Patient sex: F
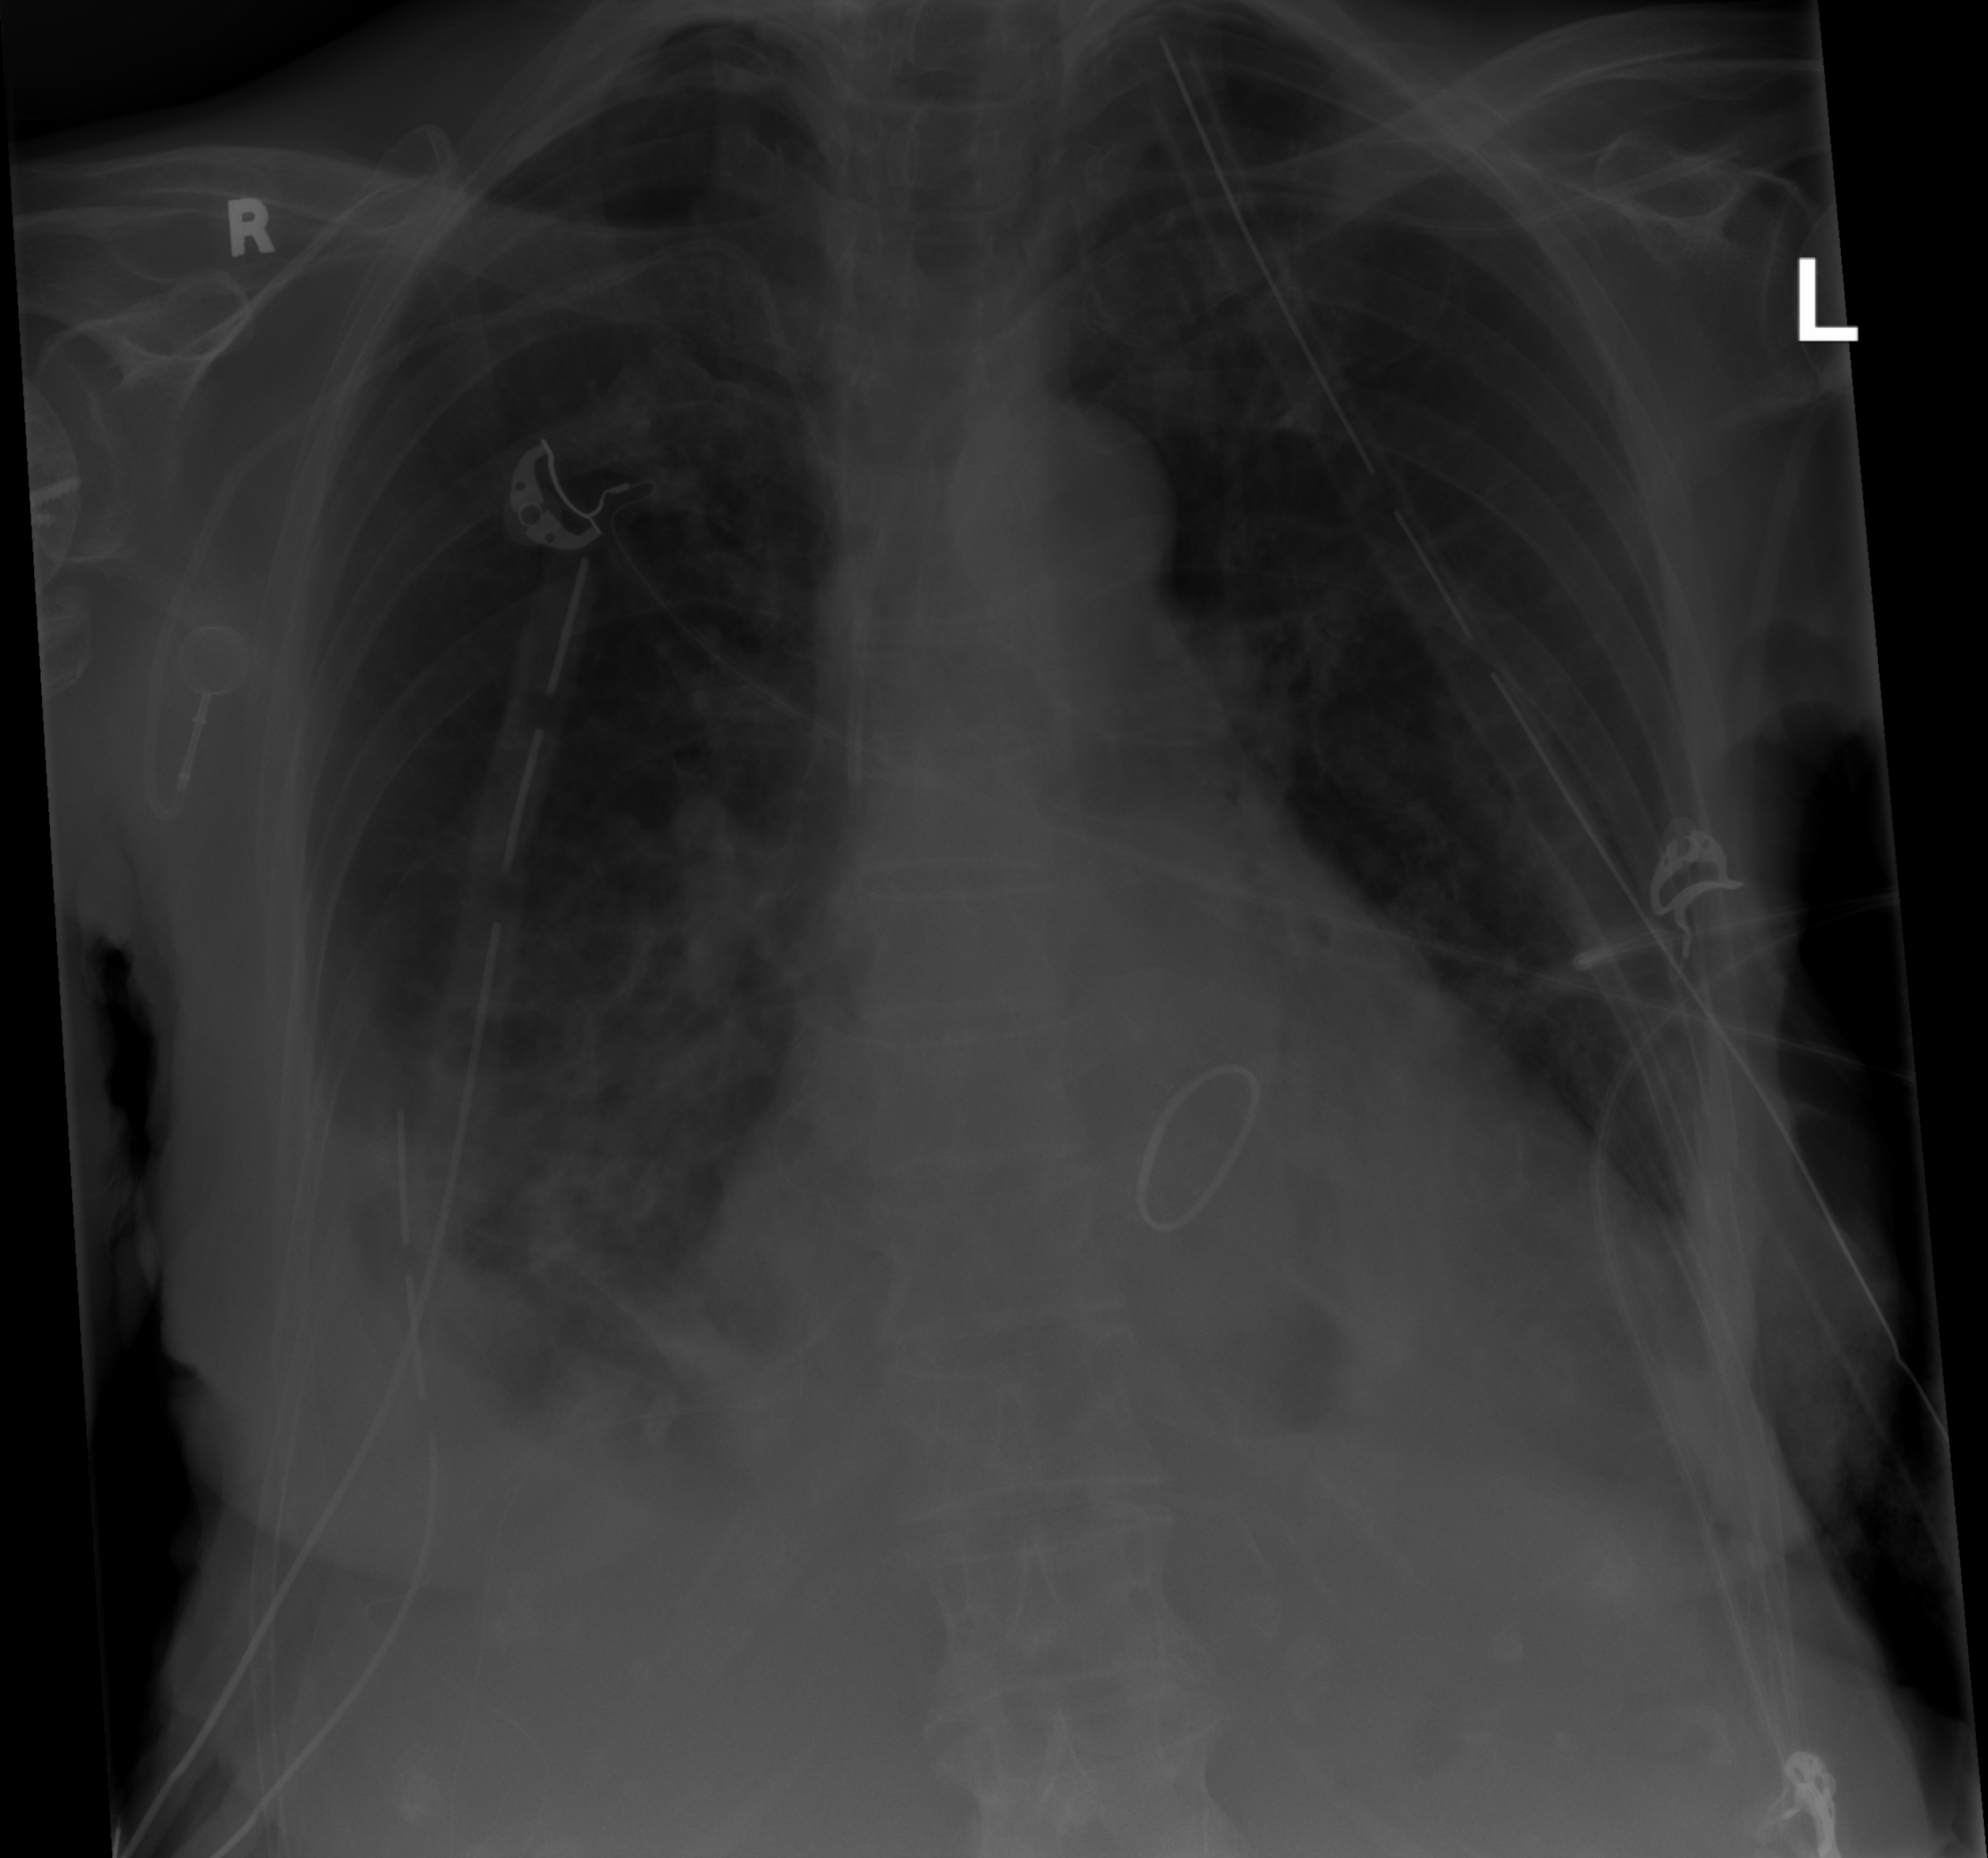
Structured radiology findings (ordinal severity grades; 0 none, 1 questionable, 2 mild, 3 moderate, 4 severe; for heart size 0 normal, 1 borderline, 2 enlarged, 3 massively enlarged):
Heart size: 2
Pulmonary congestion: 2
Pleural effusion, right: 2
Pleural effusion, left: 2
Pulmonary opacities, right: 2
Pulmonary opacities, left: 1
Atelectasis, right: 2
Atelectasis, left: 2